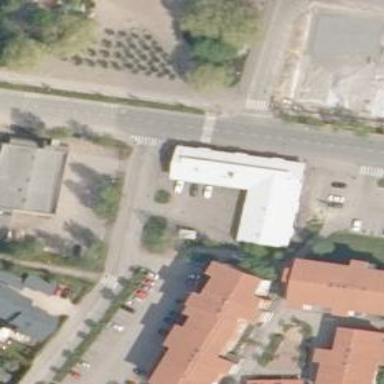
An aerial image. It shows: Retail building.